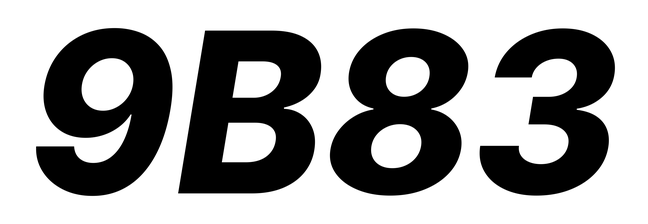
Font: Inter-Italic_ExtraBold_Italic